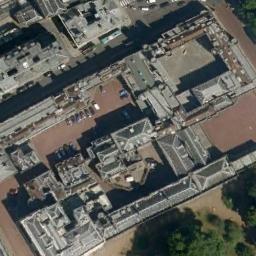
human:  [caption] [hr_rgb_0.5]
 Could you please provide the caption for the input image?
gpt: Many trees of different sizes are beside the palace .

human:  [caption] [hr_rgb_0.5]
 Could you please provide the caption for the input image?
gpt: The palace is surrounded by lush forests .

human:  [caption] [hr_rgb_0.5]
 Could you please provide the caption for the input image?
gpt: The palace is surrounded by buildings .

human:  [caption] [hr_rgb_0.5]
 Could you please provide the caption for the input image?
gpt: The gray palace has some palaces and courtyards .

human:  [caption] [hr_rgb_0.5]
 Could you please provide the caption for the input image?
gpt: There are some green trees beside the palace with gray roofs .